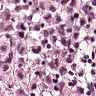
Metastatic tissue present: yes